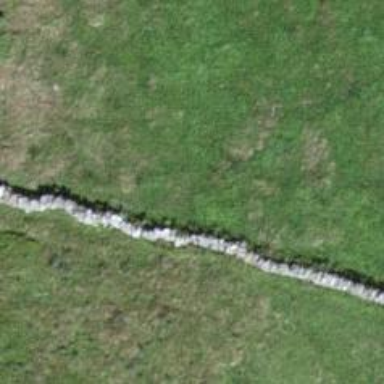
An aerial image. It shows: Wall barrier.